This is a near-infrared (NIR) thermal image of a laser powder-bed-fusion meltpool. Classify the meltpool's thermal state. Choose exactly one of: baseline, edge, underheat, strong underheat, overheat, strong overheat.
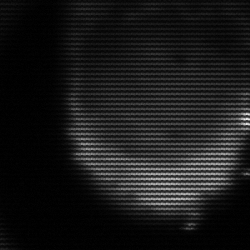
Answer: edge